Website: bh-photo
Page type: account-selection
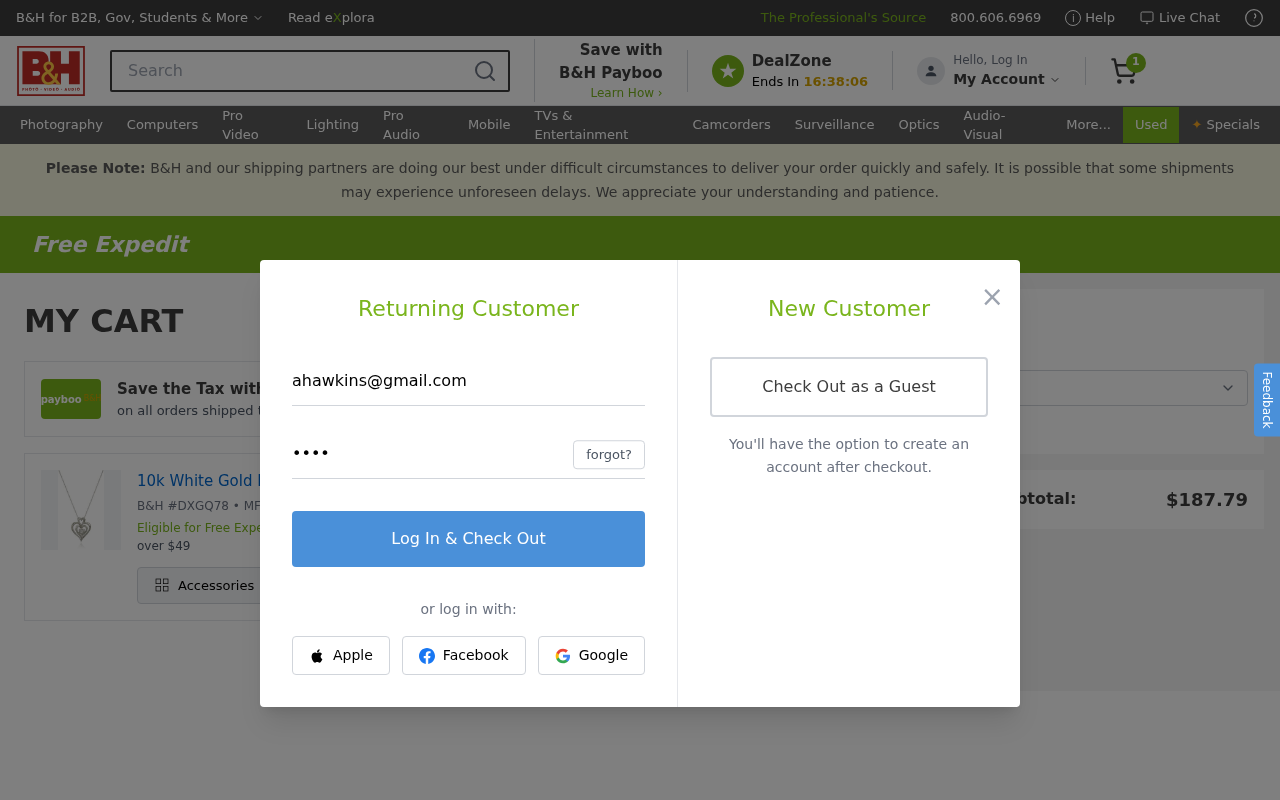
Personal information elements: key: PII_EMAIL
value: ahawkins@gmail.com
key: PII_POSTCODE
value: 92111
Product elements: key: PRODUCT1_NAME
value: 10k White Gold Diamond Heart Pendant Necklace (1/4 cttw, I-J Color, I2-I3 Clarity), 18"
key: PRODUCT1_QUANTITY
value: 1
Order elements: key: ORDER_NUM_ITEMS
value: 1
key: ORDER_SUBTOTAL
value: $187.79
Search elements: key: HEADER_SEARCH
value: Search
Other elements: key: BH_ITEM_NUMBER
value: DXGQ78
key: MFR_NUMBER
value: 80285Z